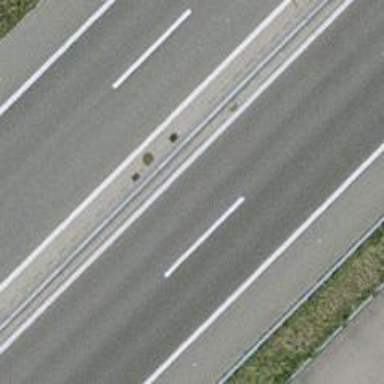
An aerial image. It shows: View of motorway.